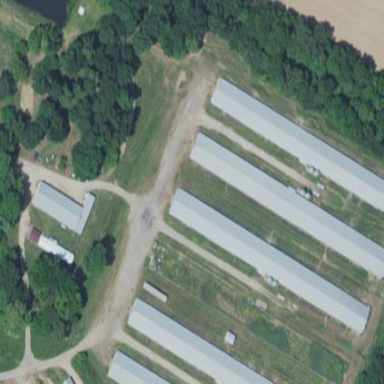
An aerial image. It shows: Farm auxiliary building.